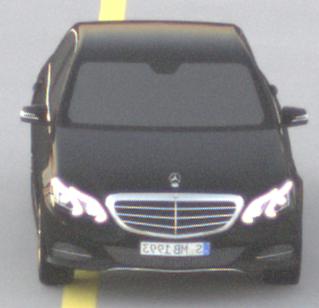
Make: Mercedes-Benz
Model: E 200
Detailed model: E-Class (212) Limousine
Model produced from: 2013/04
Model produced until: 2015/10
Doors: 4
Color: black
Road condition: dry road
Daytime: sunrise or sunset
Contrast: low contrast